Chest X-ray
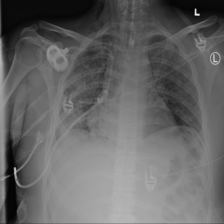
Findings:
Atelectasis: negative
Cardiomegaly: negative
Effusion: negative
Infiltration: positive
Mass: negative
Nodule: negative
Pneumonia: negative
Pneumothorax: negative
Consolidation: negative
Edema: negative
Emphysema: positive
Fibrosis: negative
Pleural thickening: negative
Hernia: negative